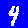
Digit: 4